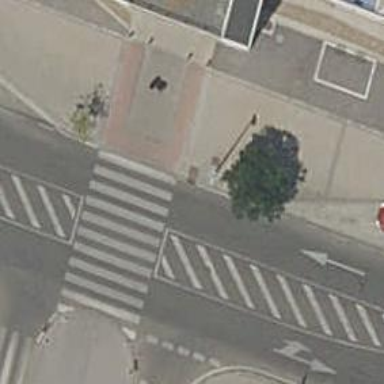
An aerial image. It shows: Zebra crossing on the road.